Question: See this <URL>.
I want to obtain the same outcome using framework. The output should match the following:
<URL>
The output seems to be not coming as expected:

Why is the output different in AForge.net?
.
'''
public partial class Form1 : Form
{
public Form1()
{
InitializeComponent();
Bitmap image = (Bitmap)Bitmap.FromFile(@"StandardImage\lena.png");
Bitmap conv = new Bitmap(image.Width, image.Height, image.PixelFormat);
ComplexImage cImage = ComplexImage.FromBitmap(image);
cImage.ForwardFourierTransform();
ComplexImage cKernel = ComplexImage.FromBitmap(image);
cImage.ForwardFourierTransform();
ComplexImage convOut = ComplexImage.FromBitmap(conv);
convOut.ForwardFourierTransform();
for (int y = 0; y < cImage.Height; y++)
{
for (int x = 0; x < cImage.Width; x++)
{
convOut.Data[x, y] = cImage.Data[x, y] * cKernel.Data[x, y];
}
}
convOut.BackwardFourierTransform();
Bitmap bbbb = convOut.ToBitmap();
pictureBox1.Image = bbbb;
}
}
'''
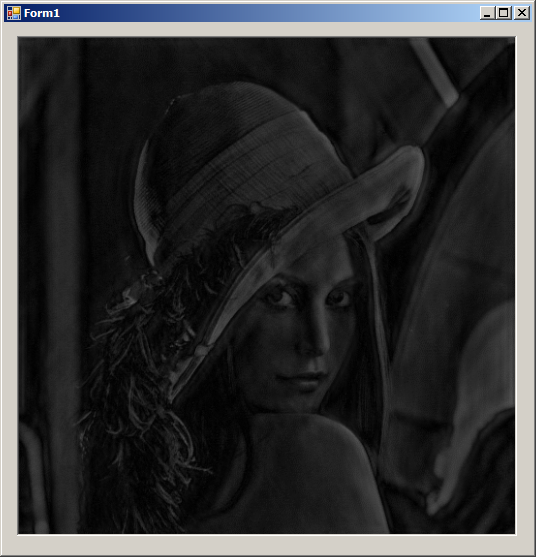
Answer: The main problem is
'''
ComplexImage cKernel = ComplexImage.FromBitmap(image);
//cImage.ForwardFourierTransform(); //<--- This line should be FFT of cKernel
cKernel.ForwardFourierTransform();
'''
This would solve the problem you mentioned in the resulting image, but if you want to get an image similar to the bottom right image you need to do some normalization to increase the intensity of pixels.
---
'''
//convOut.BackwardFourierTransform();
'''